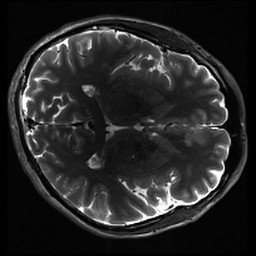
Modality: inplaneT2
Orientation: axial